Question: I created a timer app that runs on the iphone.
I wish we could control it iPhone and Watch

The controls (Play, Stop, Restart) with the iPhone works fine, my meter is displayed on the Watch.
Watch on the Stop works well, for against the Start does not work, the meter does not turn on iPhone or the Watch.
Restart the works too.
My Label on the iPhone is very slow to change if the information comes from the Watch, but works well in the other direction, toward the iPhone Watch
Have you noticed this problem, it is a problem related to WatchConnectivity
Thanks for your help
Below is my code:
'''
import UIKit
import WatchConnectivity
class ViewController: UIViewController, WCSessionDelegate {
@IBOutlet weak var timerLabel: UILabel!
@IBOutlet weak var watchLabel: UILabel!
var session: WCSession!
var timerCount = 0
var timerRunning = false
var timer = NSTimer()
override func viewDidLoad() {
super.viewDidLoad()
// Do any additional setup after loading the view, typically from a nib.
if (WCSession.isSupported()) {
let session = WCSession.defaultSession()
session.delegate = self
session.activateSession()
if session.paired != true {
print("Apple Watch is not paired")
}
if session.watchAppInstalled != true {
print("WatchKit app is not installed")
}
} else {
print("WatchConnectivity is not supported on this device")
}
}
override func didReceiveMemoryWarning() {
super.didReceiveMemoryWarning()
// Dispose of any resources that can be recreated.
}
@IBAction func startButton(sender: UIButton) {
startPlay()
}
@IBAction func stopButton(sender: UIButton) {
stopPlay()
}
@IBAction func restartButton(sender: UIButton) {
restartPlay()
}
//Receive messages from watch
func session(session: WCSession, didReceiveMessage message: [String : AnyObject], replyHandler: ([String : AnyObject]) -> Void) {
var replyValues = Dictionary<String, AnyObject>()
//let viewController = self.window!.rootViewController as! ViewController
switch message["command"] as! String {
case "start" :
startPlay()
replyValues["status"] = "Playing"
case "stop" :
stopPlay()
replyValues["status"] = "Stopped"
case "restart" :
restartPlay()
replyValues["status"] = "Stopped"
default:
break
}
replyHandler(replyValues)
}
//Counter Timer
func counting(timer:NSTimer) {
self.timerCount++
self.timerLabel.text = String(timerCount)
let requestValues = ["timer" : String(timerCount)]
let session = WCSession.defaultSession()
session.sendMessage(requestValues, replyHandler: nil, errorHandler: { error in print("error: \(error)")})
}
//Fonction Play
func startPlay() {
if timerRunning == false {
self.timer = NSTimer.scheduledTimerWithTimeInterval(1, target: self, selector: Selector("counting:"), userInfo: nil, repeats: true)
self.timerRunning = true
self.watchLabel.text = "START"
}
}
//Fonction Stop
func stopPlay() {
if timerRunning == true {
self.timer.invalidate()
self.timerRunning = false
self.watchLabel.text = "STOP"
}
}
//Fonction Restart
func restartPlay() {
self.timerCount = 0
self.timerLabel.text = "0";
let requestValues = ["timer" : "0"]
let session = WCSession.defaultSession()
session.sendMessage(requestValues, replyHandler: nil, errorHandler: { error in print("error: \(error)")})
}
}
'''
'''
import WatchKit
import Foundation
import WatchConnectivity
class InterfaceController: WKInterfaceController, WCSessionDelegate {
@IBOutlet var watchLabel: WKInterfaceLabel!
@IBOutlet var statusLabel: WKInterfaceLabel!
//Receiving message from iphone
func session(session: WCSession, didReceiveMessage message: [String : AnyObject]) {
self.watchLabel.setText(message["timer"]! as? String)
// self.statusLabel.setText(message["command"]! as? String)
}
override func awakeWithContext(context: AnyObject?) {
super.awakeWithContext(context)
// Configure interface objects here.
}
override func willActivate() {
// This method is called when watch view controller is about to be visible to user
super.willActivate()
if (WCSession.isSupported()) {
let session = WCSession.defaultSession()
session.delegate = self
session.activateSession()
}
}
override func didDeactivate() {
// This method is called when watch view controller is no longer visible
super.didDeactivate()
}
@IBAction func startButtonWatch() {
if WCSession.defaultSession().reachable == true {
let requestValues = ["command" : "start"]
let session = WCSession.defaultSession()
session.sendMessage(requestValues, replyHandler: { reply in
self.statusLabel.setText(reply["status"] as? String)
}, errorHandler: { error in
print("error: \(error)")
})
}
}
@IBAction func stopButtonWatch() {
if WCSession.defaultSession().reachable == true {
let requestValues = ["command" : "stop"]
let session = WCSession.defaultSession()
session.sendMessage(requestValues, replyHandler: { reply in
self.statusLabel.setText(reply["status"] as? String)
}, errorHandler: { error in
print("error: \(error)")
})
}
}
@IBAction func restartButtonWatch() {
if WCSession.defaultSession().reachable == true {
let requestValues = ["command" : "restart"]
let session = WCSession.defaultSession()
session.sendMessage(requestValues, replyHandler: { reply in
self.statusLabel.setText(reply["status"] as? String)
}, errorHandler: { error in
print("error: \(error)")
})
}
}
}
'''
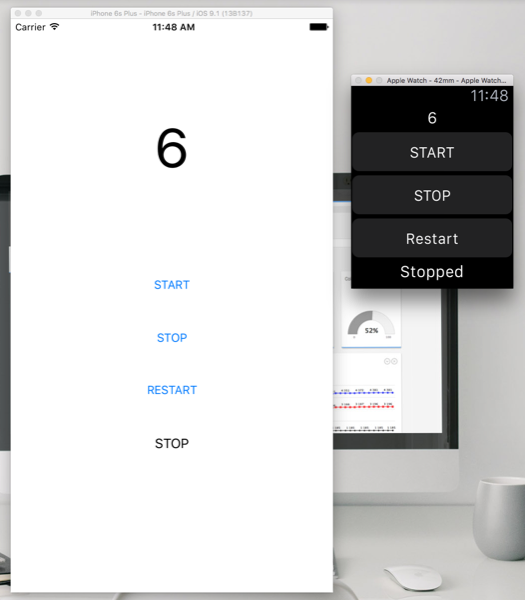
Answer: You should use this:
'''
func startPlay() {
if timerRunning == false {
//self.timer = NSTimer.scheduledTimerWithTimeInterval(1, target: self, selector: Selector("counting:"), userInfo: nil, repeats: true)
self.timer = NSTimer(timeInterval: 1, target: self, selector: "counting:", userInfo: nil, repeats: true)
NSRunLoop.mainRunLoop().addTimer(self.timer, forMode: NSRunLoopCommonModes)
self.timerRunning = true
self.watchLabel.text = "Start"
}
}
'''
I cant explain you why we need use NSRunLoop explicitly. I stuck with same timer issue when develop an app with data transfer. Some answers you can find in google by query "nstimer run loop" or <URL>.
And i pref use this for restart:
'''
func restartPlay() {
self.timerCount = 0
self.timerLabel.text = "0";
stopPlay()
startPlay()
self.watchLabel.text = "Restarted"
}
'''
Cheers.